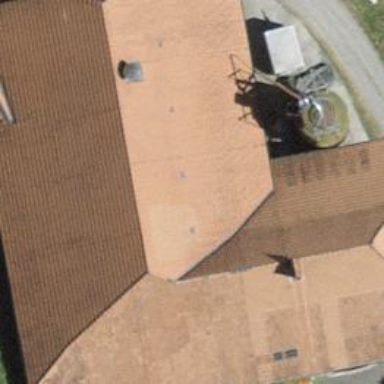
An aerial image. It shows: Farm building.